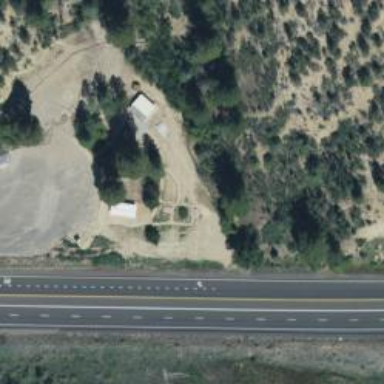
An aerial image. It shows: Rest area along the road.